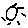
Label: sun